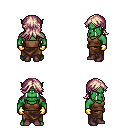
a pixel art fantasy rpg character, male body template, orc, green skin, brown pirate shirt, robe skirt, white blonde loose hair, gold gloves, maroon shoes, four views (front, back, left, right), 2x2 character sprite sheet, small pixel art, hard edges, no anti-aliasing